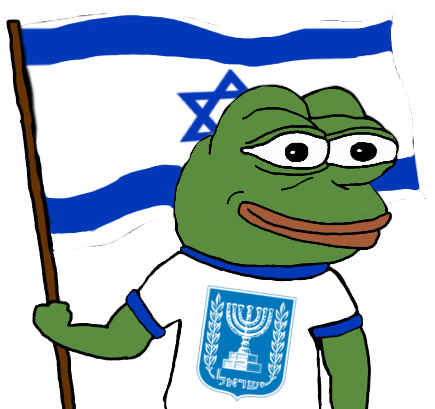
Label: 5_Pepe